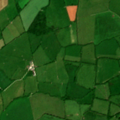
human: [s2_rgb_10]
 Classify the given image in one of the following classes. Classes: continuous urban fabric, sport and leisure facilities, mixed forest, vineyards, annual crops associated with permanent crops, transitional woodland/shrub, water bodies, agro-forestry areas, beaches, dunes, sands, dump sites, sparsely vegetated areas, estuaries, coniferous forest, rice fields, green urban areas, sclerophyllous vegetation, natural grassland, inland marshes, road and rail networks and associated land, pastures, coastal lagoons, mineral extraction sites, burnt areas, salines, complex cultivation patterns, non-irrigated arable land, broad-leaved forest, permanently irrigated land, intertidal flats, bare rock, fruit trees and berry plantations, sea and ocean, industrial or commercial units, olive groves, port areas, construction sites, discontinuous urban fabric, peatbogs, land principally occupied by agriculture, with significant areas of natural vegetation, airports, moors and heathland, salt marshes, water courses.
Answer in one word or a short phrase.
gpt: pastures